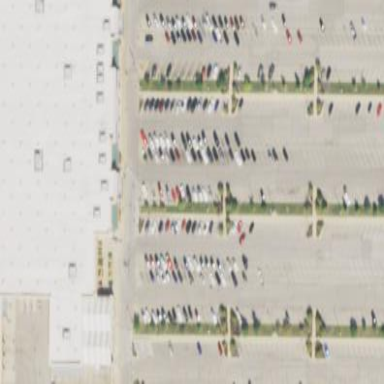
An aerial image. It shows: Retail area.